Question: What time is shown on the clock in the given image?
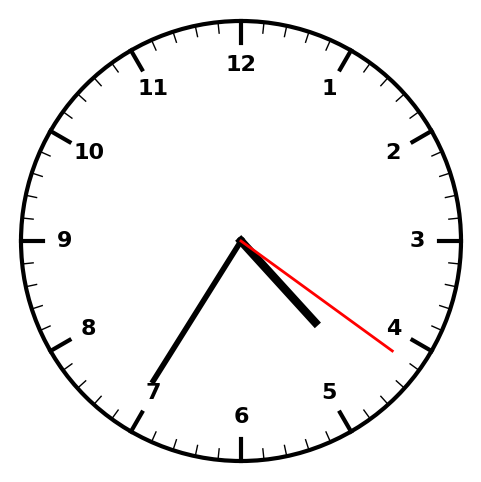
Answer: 04:35:21